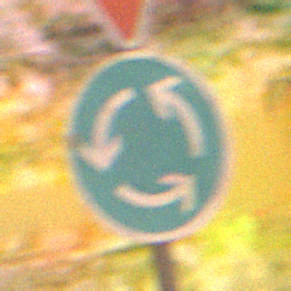
Verkehrszeichen: Kreisverkehr
Zusatzzeichen oben: VorfahrtGewaehren
Umgebung: Outdoor, Nature
Tageszeit: Night
Wetter: Clear
Licht: Natural
Jahreszeit: NotSpecified
Kontrast: LowContrast